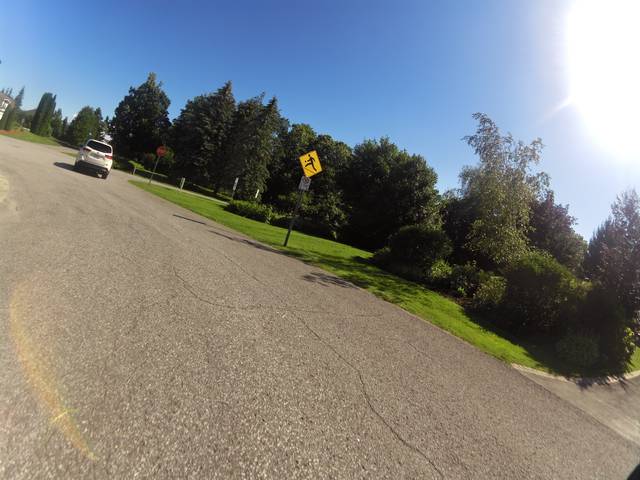
Region: Canada
Coordinates: 45.287, -75.8